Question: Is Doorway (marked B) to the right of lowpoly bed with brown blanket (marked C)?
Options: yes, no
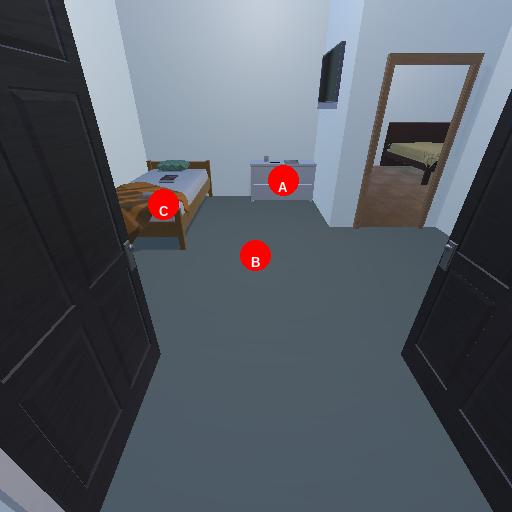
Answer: yes